Brain MRI, t2w sequence, axial 2D slice.
Patient: age 37, sex F, weight 95 kg, height 1.95 m
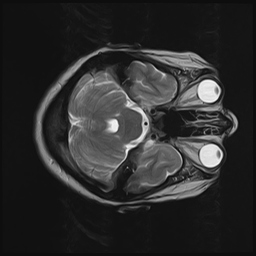